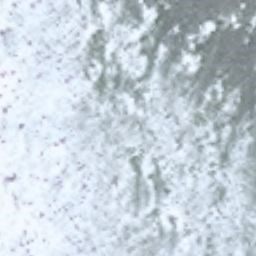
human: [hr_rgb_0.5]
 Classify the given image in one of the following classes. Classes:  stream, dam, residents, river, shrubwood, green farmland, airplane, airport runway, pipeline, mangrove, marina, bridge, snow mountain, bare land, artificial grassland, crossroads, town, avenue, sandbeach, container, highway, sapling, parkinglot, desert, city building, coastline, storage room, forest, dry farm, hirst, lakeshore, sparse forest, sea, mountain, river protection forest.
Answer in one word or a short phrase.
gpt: snow mountain